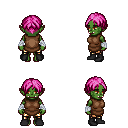
a pixel art fantasy rpg character, female body template, orc, green skin, brown tunic, gold greaves, pink parted hairstyle, white cloth bandages, black shoes, four views (front, back, left, right), 2x2 character sprite sheet, small pixel art, hard edges, no anti-aliasing